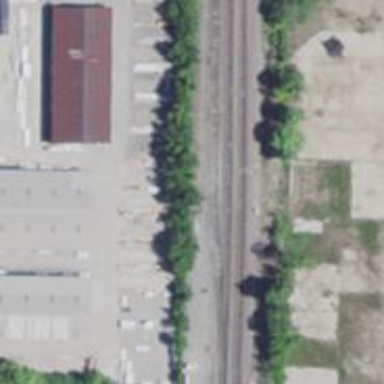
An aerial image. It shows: Railway siding with rails.